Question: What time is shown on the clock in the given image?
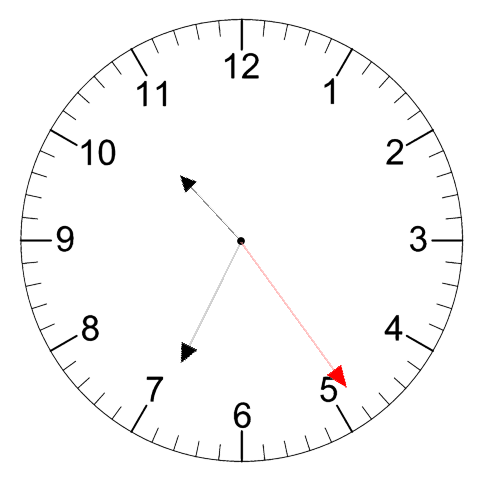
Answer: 10:34:24